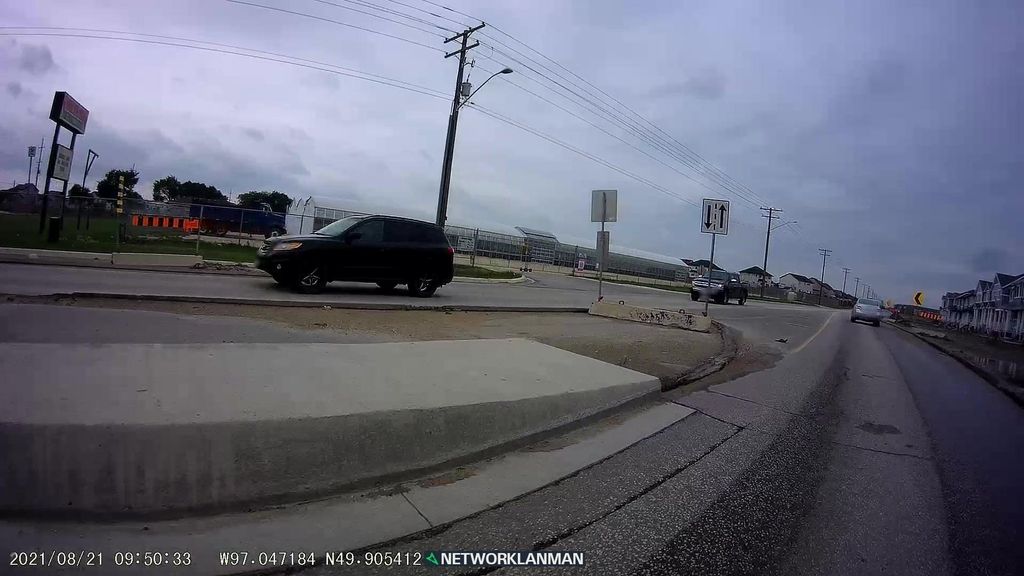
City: winnipeg